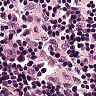
Metastatic tissue present: no